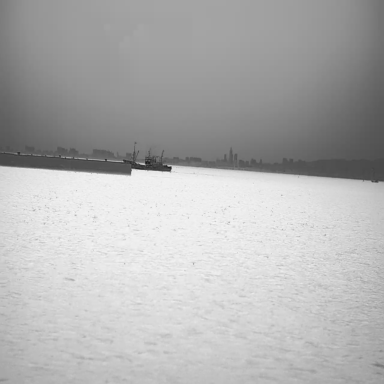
There are two bulk_carriers in the infrared image.